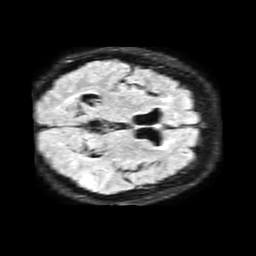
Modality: FLAIR
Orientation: axial
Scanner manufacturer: philips
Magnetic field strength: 1.5 T
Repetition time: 6 s
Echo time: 0.1029 s